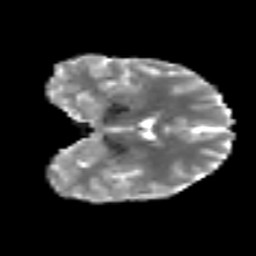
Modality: MD
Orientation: coronal
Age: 33
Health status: ill
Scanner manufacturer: philips
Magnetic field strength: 3 T
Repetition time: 9 s
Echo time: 0.127 s